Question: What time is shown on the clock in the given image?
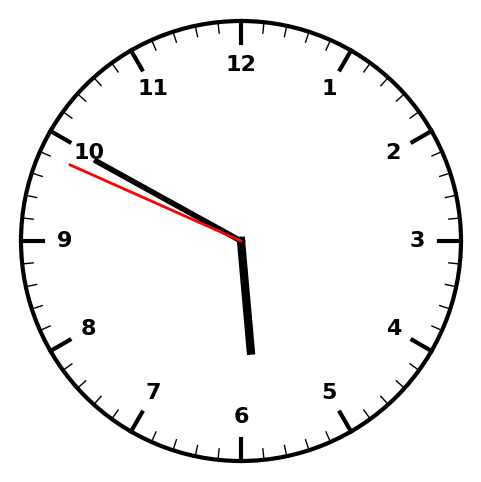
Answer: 05:49:49